Interaction volume radius: 10 \u00c5
Interaction volume height: 40 \u00c5
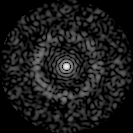
Disorder parameter: 0.8382